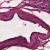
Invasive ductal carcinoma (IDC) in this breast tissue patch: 1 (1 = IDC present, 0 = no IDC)